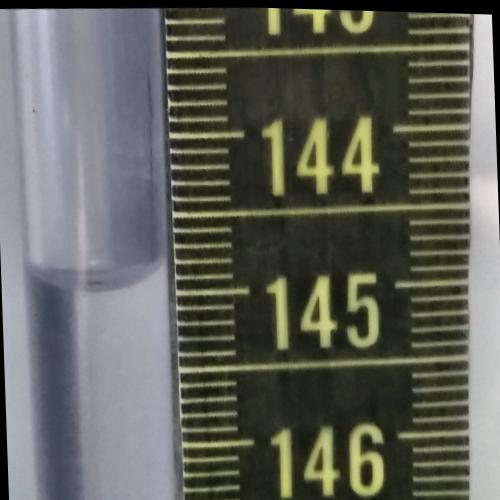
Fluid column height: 144.9 cm